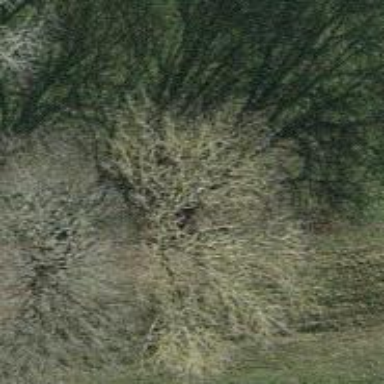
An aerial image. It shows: Single tag "natural: tree."